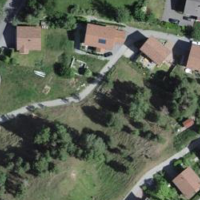
EUNIS habitat code: 32
Species observed at this site:
Populus tremula